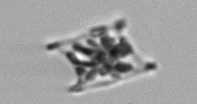
Label: Eucampia